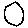
Label: circle